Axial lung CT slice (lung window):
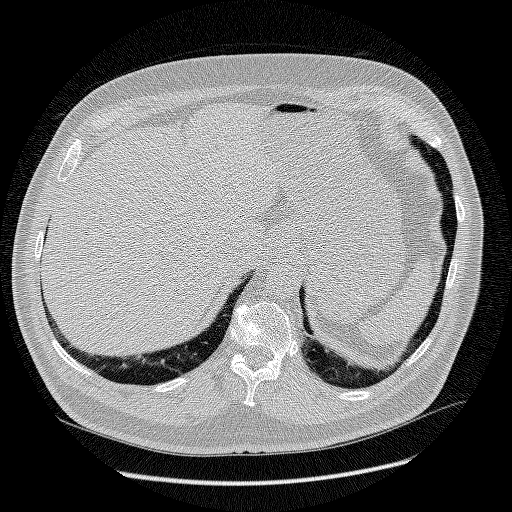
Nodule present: no